七年级 · 代数
若关于 $x 、 y$ 的方程组 $\left\{\begin{array}{l}x+2 y=3 a-1 \\ x-y=5\end{array}\right.$ 的解满足 $x+y=3$, 则 $a$ 的值是 ( )

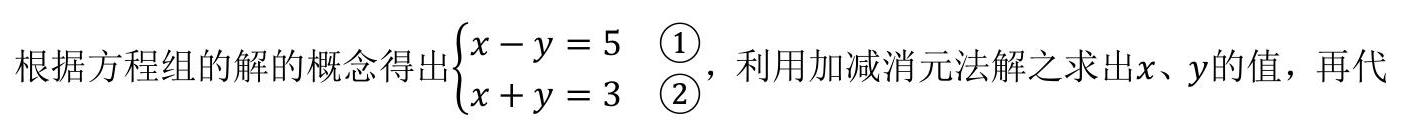
A. 4
B. -1
C. 2
D. 1

答案: D
解析: 【答案】D

【解析】解: 由题意知 $x 、 y$ 满足 $\left\{\begin{array}{ll}x-y=5 & \text { (1) } \\ x+y=3 & \text { (2) }\end{array}\right.$,

(1) + (2), 得: $2 x=8$,

解得 $x=4$,

(2) - (1), 得: $2 y=-2$,

解得 $y=-1$,

将 $x=4 、 y=-1$ 代入 $x+2 y=3 a-1$, 得: $3 a-1=2$,

解得 $a=1$,
故选: $D$.

入 $x+2 y=3 a-1$ 求解可得.

本题主要考查二元一次方程组的解, 解题的关键是根据方程组的解的概念得出关于 $x 、 y$的方程组, 并熟练利用加减消元法解二元一次方程组.